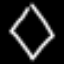
Label: diamond